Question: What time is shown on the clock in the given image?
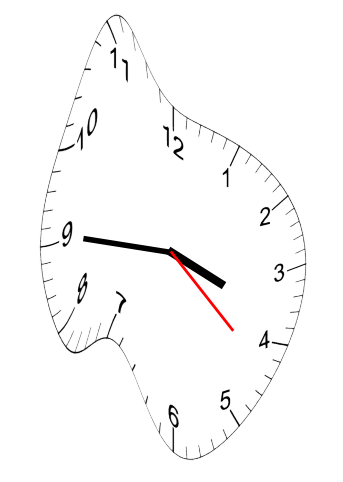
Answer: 03:45:22